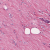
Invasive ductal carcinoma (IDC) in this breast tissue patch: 1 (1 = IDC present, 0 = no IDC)